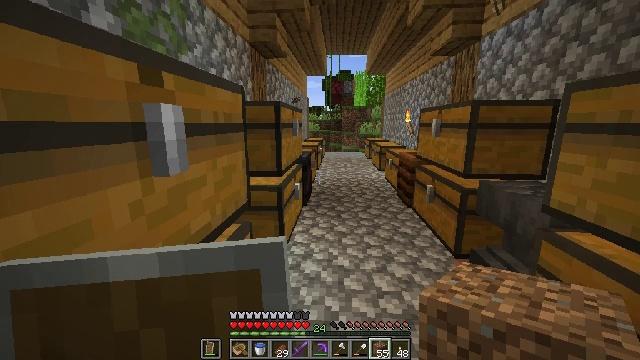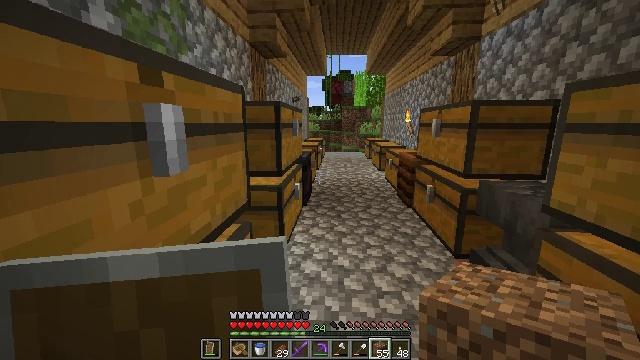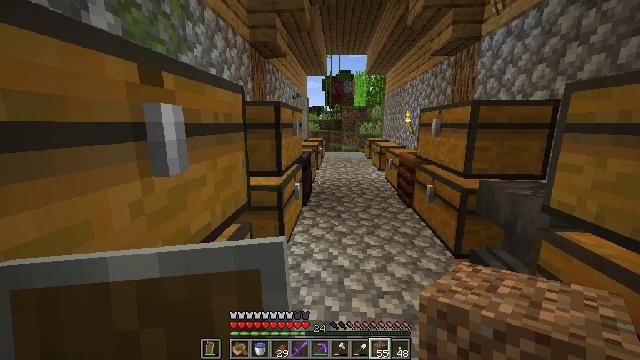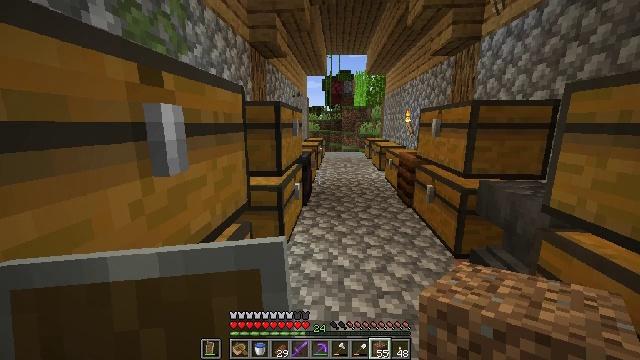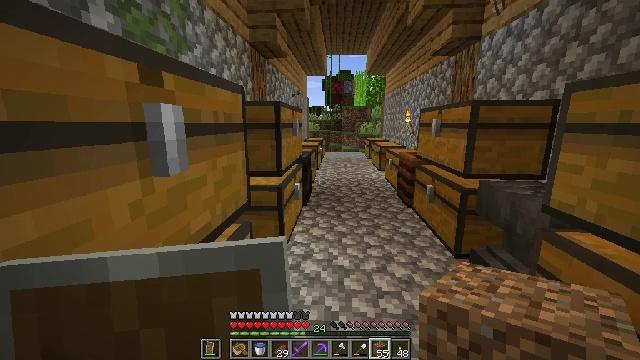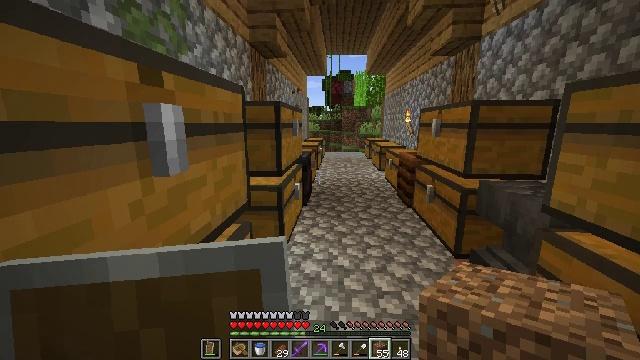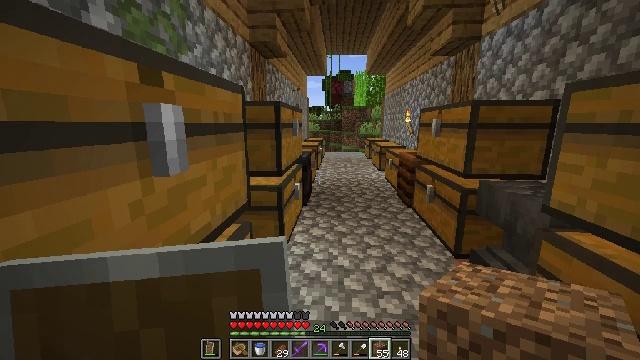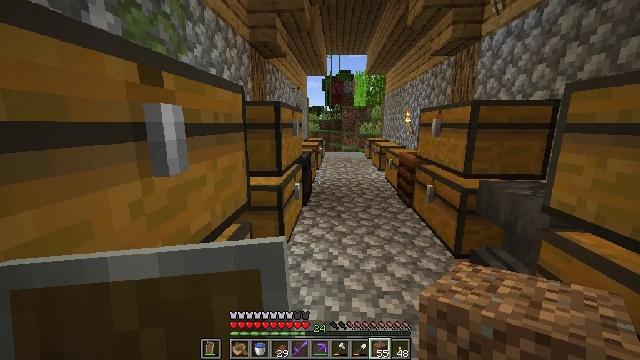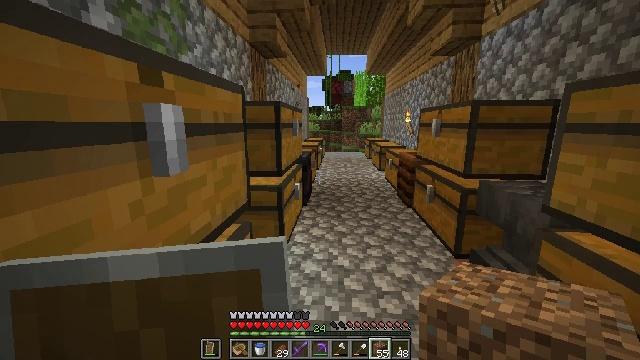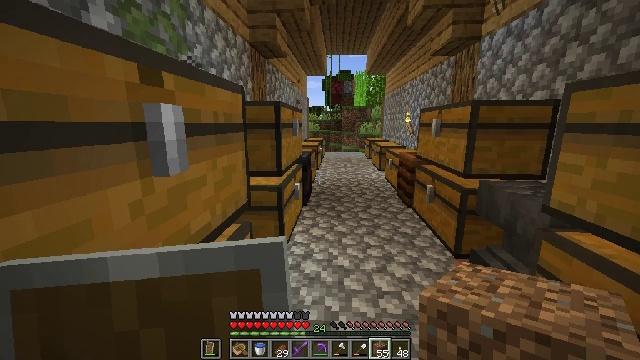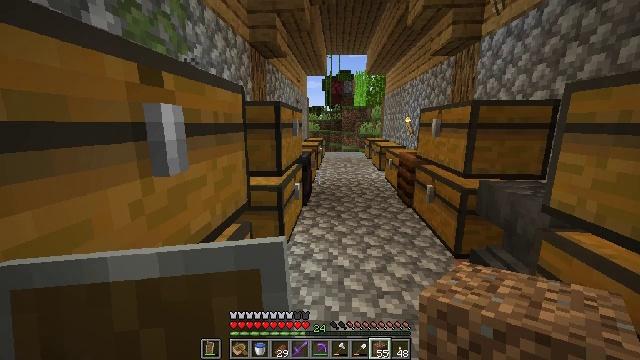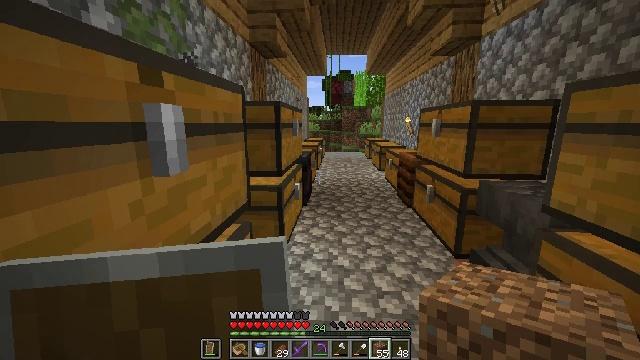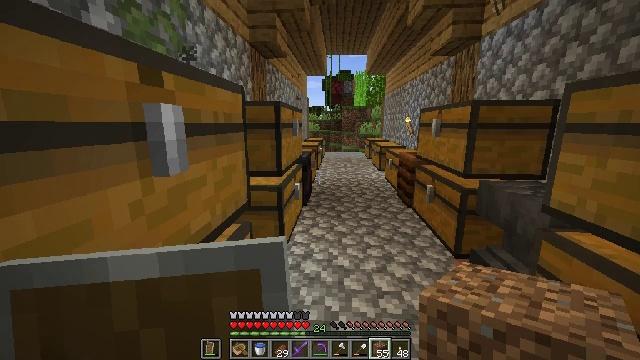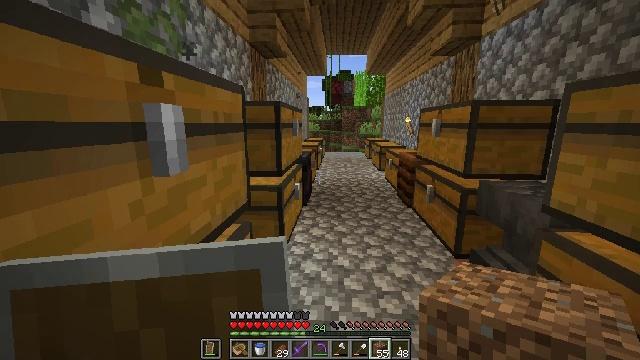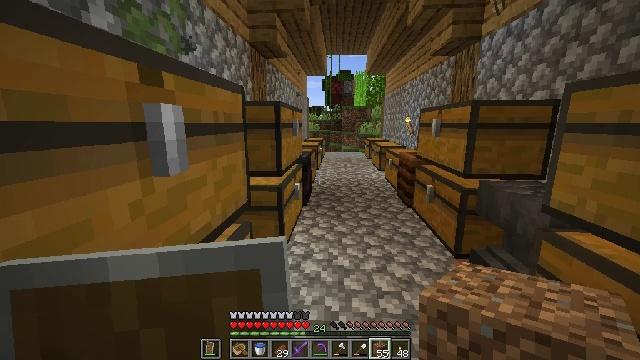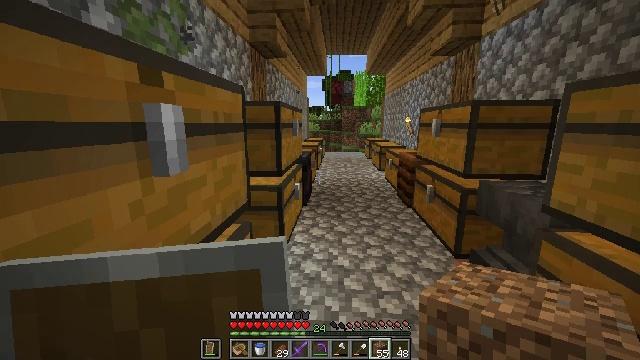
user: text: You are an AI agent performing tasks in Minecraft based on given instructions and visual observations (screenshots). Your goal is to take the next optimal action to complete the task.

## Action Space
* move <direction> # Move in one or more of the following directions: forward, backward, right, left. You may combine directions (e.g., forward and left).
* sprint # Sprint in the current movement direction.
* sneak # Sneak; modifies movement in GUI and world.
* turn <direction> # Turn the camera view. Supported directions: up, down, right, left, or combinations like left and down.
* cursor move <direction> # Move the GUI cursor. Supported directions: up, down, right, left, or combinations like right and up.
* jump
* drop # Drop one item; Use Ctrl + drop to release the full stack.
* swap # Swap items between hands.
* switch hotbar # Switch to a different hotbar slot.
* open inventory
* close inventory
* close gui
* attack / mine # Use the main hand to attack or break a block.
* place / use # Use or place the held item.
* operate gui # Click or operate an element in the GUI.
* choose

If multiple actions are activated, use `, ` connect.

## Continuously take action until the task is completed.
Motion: motion action
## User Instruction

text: Use blaze rod and cobblestones to craft a brewing stand.
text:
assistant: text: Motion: no_op
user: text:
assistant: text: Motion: no_op
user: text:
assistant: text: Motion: no_op
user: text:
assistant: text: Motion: no_op
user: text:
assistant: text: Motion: no_op
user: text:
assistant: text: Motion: no_op
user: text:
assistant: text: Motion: no_op
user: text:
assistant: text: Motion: no_op
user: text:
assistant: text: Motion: no_op
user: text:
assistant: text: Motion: no_op
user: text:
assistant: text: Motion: no_op
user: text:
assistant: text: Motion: no_op
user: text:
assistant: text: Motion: no_op
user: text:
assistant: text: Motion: no_op
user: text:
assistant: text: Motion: no_op
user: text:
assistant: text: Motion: no_op
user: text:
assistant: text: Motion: no_op
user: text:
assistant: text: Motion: no_op
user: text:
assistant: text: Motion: no_op
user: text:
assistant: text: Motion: no_op
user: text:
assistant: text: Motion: no_op
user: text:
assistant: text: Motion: no_op
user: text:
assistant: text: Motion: no_op
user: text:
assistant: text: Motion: no_op
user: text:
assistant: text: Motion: no_op
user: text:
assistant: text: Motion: no_op
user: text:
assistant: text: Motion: no_op
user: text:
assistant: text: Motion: no_op
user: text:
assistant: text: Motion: no_op
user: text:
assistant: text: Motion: no_op